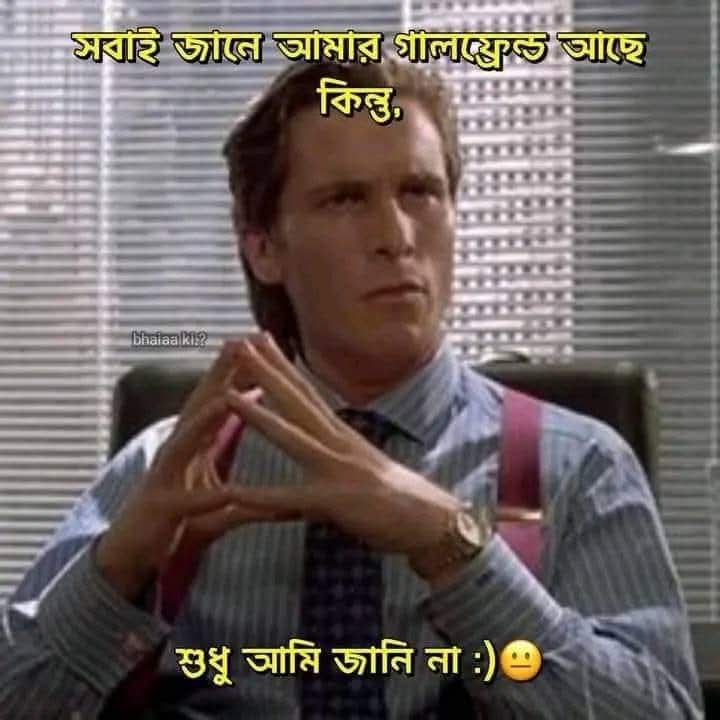
Text: সবাই জানে আমার গালফ্রেন্ড আছে কিন্তু,
শুধু আমি জানি না :)
Label: Non Hate